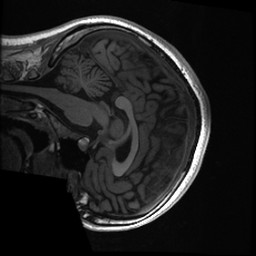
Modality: T1w
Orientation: sagittal